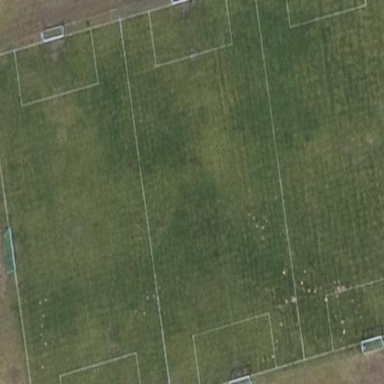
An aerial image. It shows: Soccer pitch for outdoor sports and leisure activities.